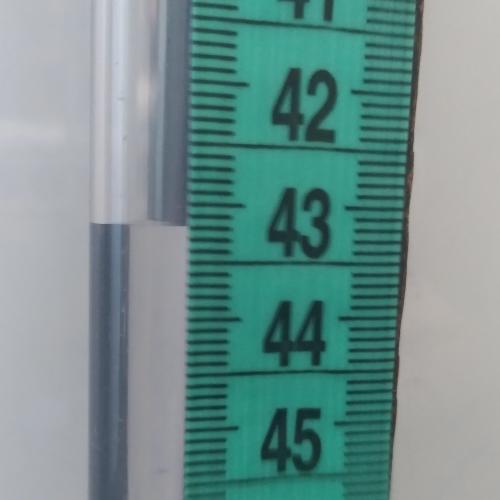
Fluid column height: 43.2 cm